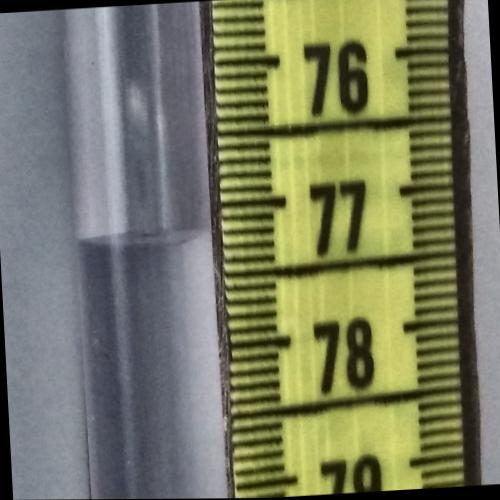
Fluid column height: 77.2 cm